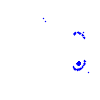
Particle: pion